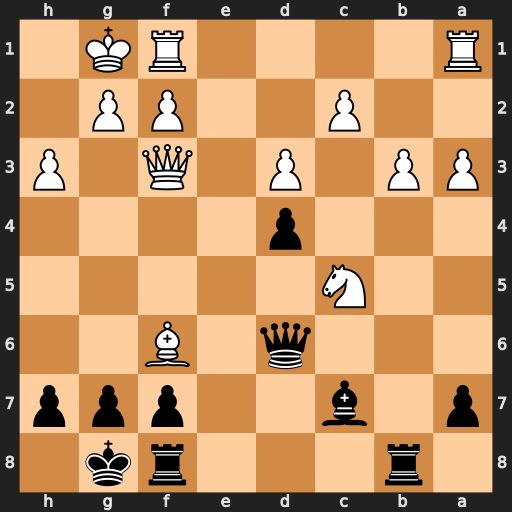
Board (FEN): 1r3rk1/p1b2ppp/3q1B2/2N5/3p4/PP1P1Q1P/2P2PP1/R4RK1
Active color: b
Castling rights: -
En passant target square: -
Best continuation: Qh2#